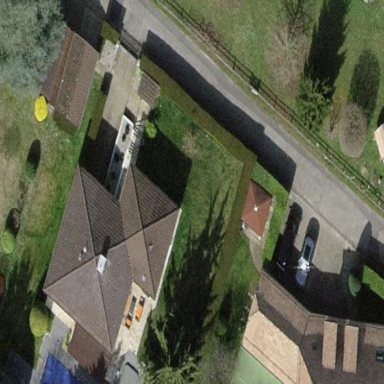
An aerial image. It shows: Simple and straightforward house.